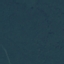
Label: Forest